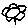
Label: flower